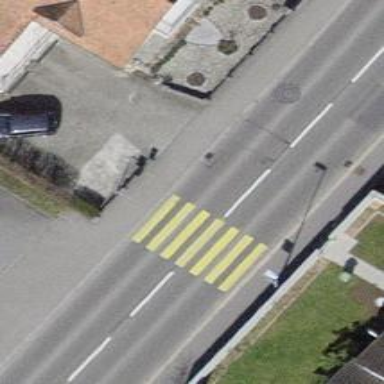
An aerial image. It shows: Marked road crossing.